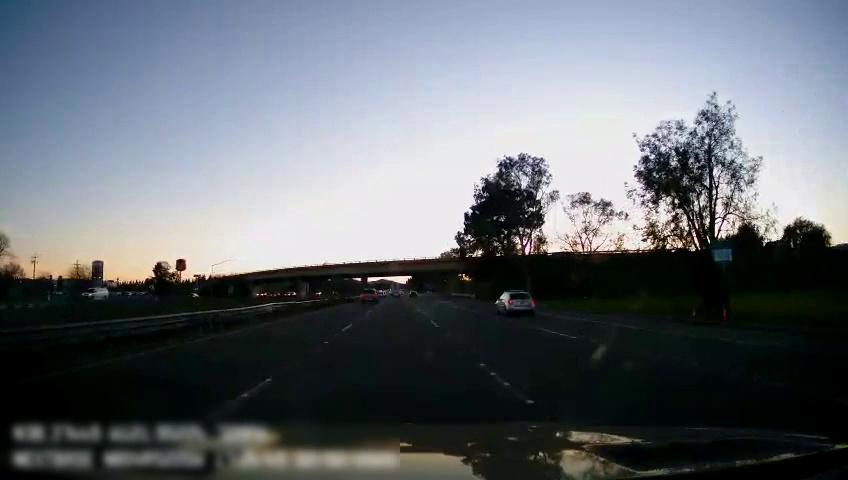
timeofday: Dusk/Dawn/Twilight
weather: Cloudy
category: Drivable Space
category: Vehicles | Van
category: Vehicles | Car
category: Vehicles | SUV
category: Vehicles | SUV
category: Lanes | Alternate Lane
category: Lanes | Current Lane
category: Lanes | Current Lane
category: Lanes | Alternate Lane
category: Lanes | Alternate Lane